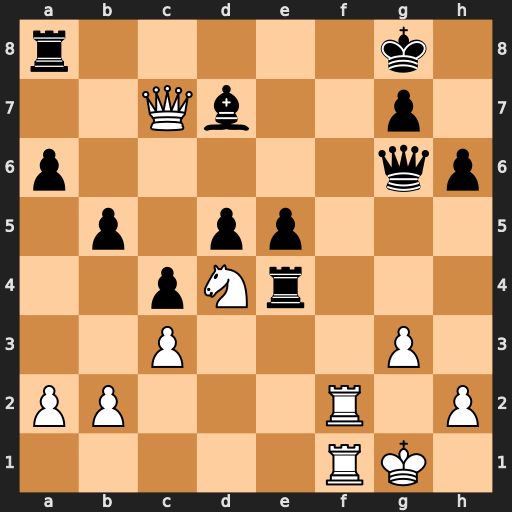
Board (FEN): r5k1/2Qb2p1/p5qp/1p1pp3/2pNr3/2P3P1/PP3R1P/5RK1
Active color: w
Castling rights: -
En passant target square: -
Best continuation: Qxd7 exd4 Qxd5+ Kh7 Qxa8